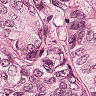
Metastatic tissue present: yes